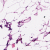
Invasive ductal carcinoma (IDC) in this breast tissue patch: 0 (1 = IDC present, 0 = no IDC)